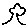
Label: tree